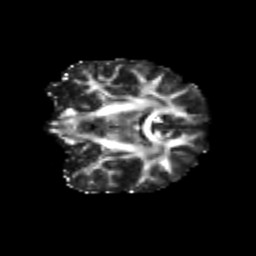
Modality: FA
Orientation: coronal
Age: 23
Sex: female
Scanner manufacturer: siemens
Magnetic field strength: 3 T
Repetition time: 3.5 s
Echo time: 0.125 s